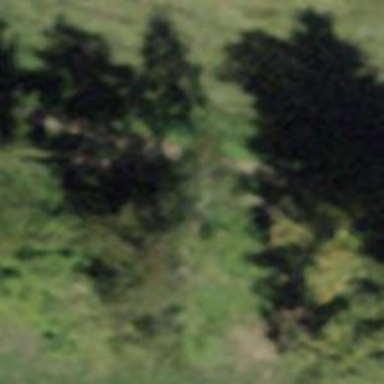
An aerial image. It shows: Row of trees in natural setting.